Field crop: maize
Growth stage: 2
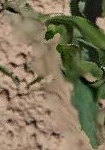
Species: maize